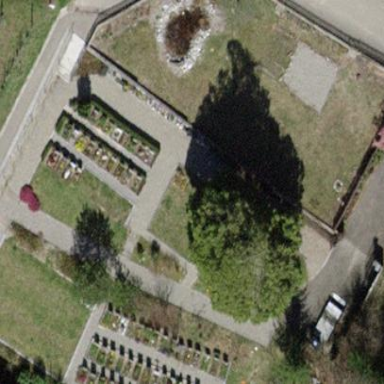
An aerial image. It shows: Cemetery.